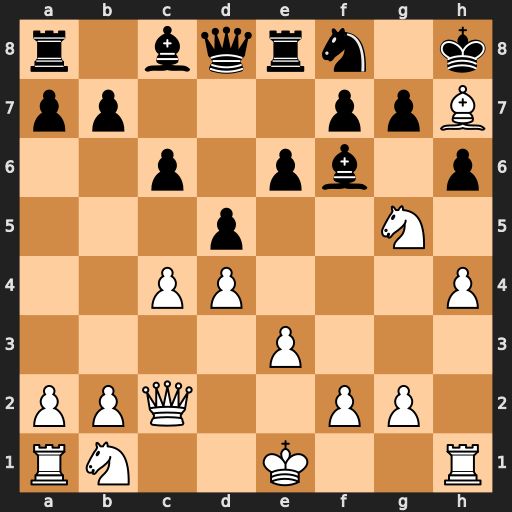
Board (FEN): r1bqrn1k/pp3ppB/2p1pb1p/3p2N1/2PP3P/4P3/PPQ2PP1/RN2K2R
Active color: w
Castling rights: KQ
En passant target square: -
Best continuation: Nxf7#